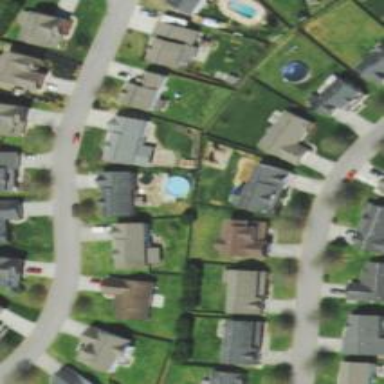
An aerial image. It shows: Neighborhood.